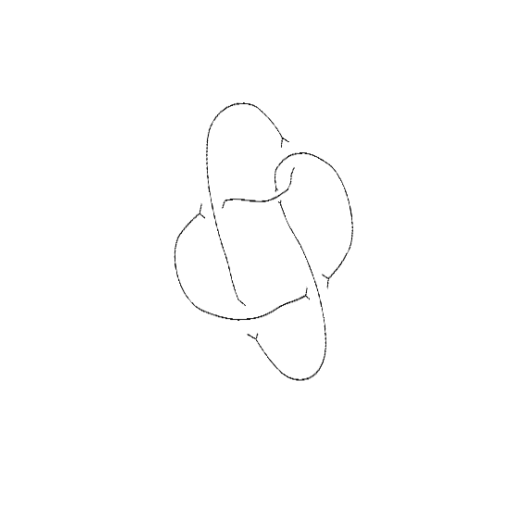
Crossing number: 5